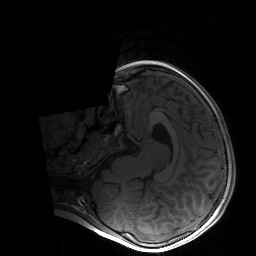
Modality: T1w
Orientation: axial
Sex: male
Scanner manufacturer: siemens
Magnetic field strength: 3 T
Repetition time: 1.9 s
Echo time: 0.00243 s